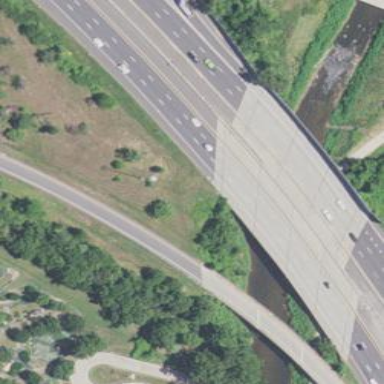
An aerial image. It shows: Man-made bridge.